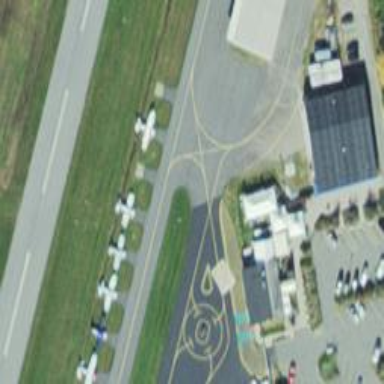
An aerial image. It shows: Image of taxiway at airport.